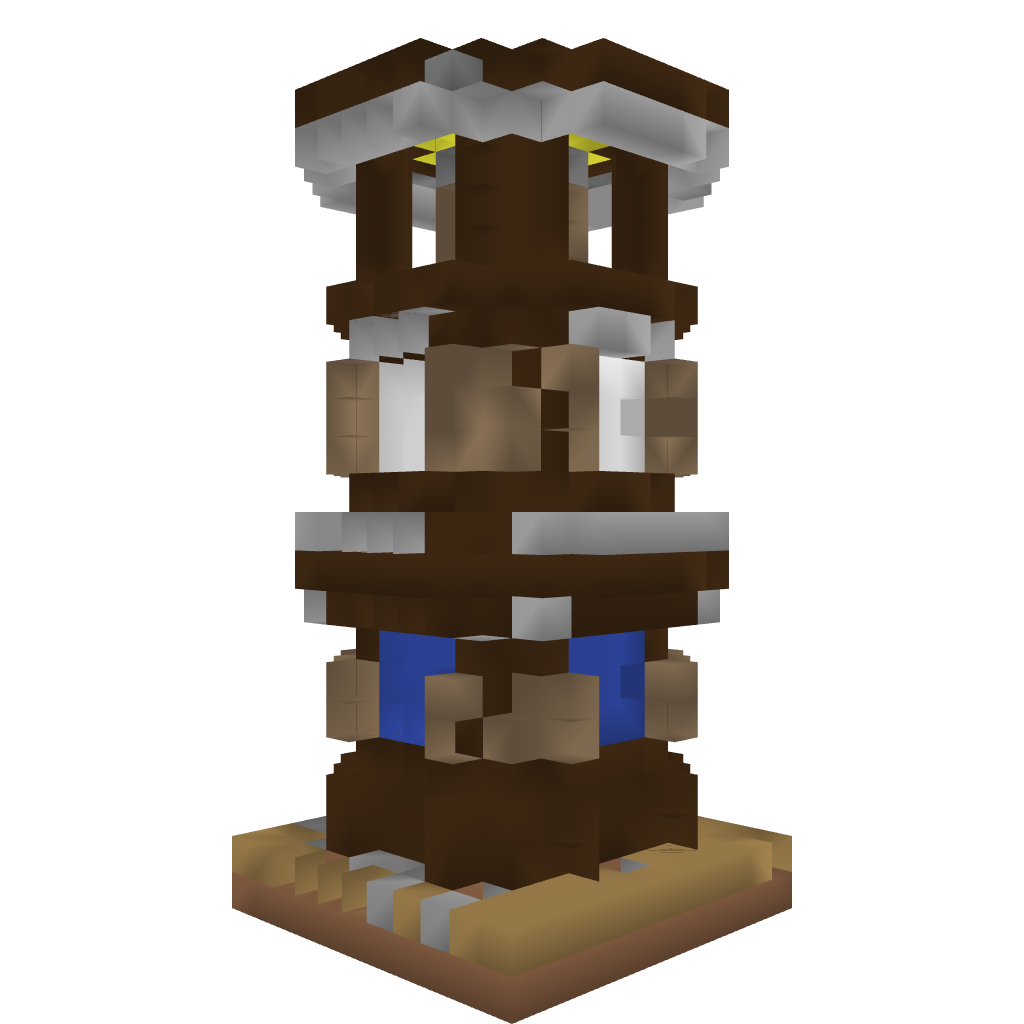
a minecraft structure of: Small Guard Tower (Medieval)